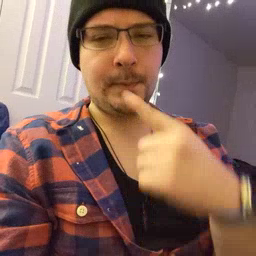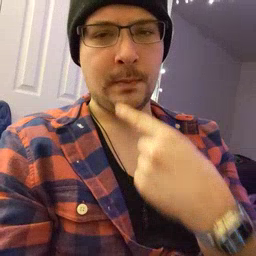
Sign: mouth